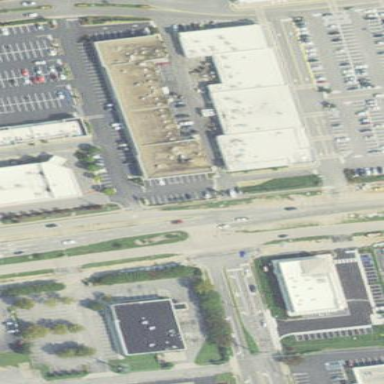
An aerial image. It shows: Commercial building.